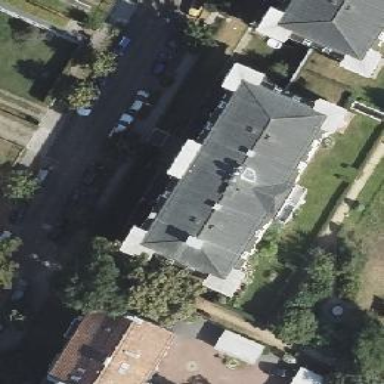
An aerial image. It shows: Quadruple saltbox roof shape on apartment building.